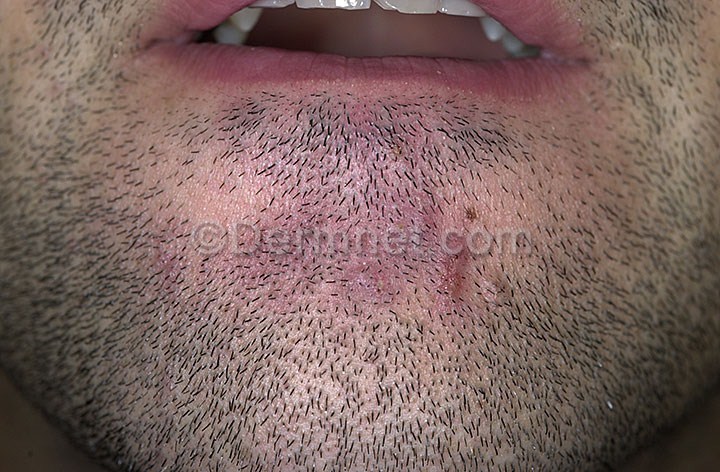
Disease: Cellulitis Impetigo and other Bacterial Infections